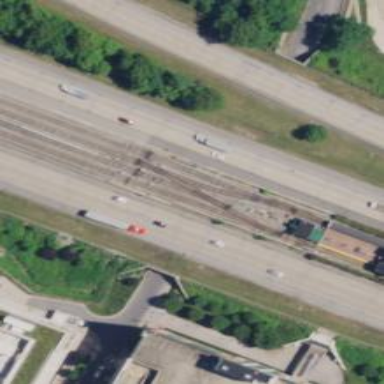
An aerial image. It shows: Electrified rail in service yard.